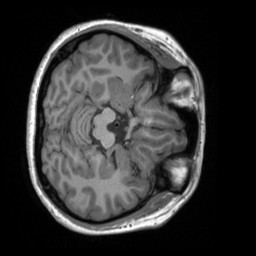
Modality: T1w
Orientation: axial
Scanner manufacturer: siemens
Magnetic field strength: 3 T
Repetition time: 2 s
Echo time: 0.0023 s